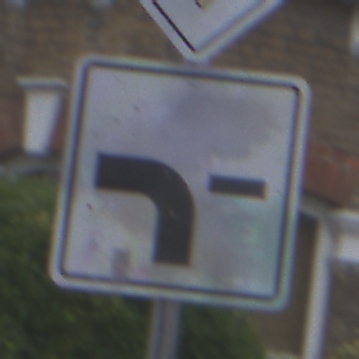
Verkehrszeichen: VerlaufVorfahrtsstrasse6
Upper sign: Vorfahrtsstrasse
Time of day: MorningAfternoon
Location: Outdoor (Urban)
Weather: Overcast
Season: NotSpecified
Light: Natural